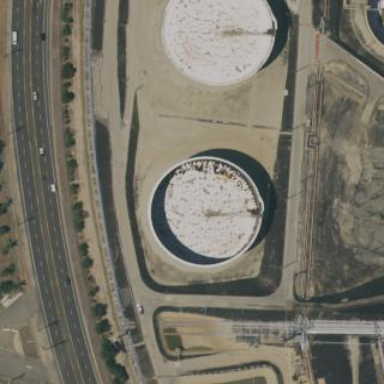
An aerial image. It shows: Storage tank that is man-made.